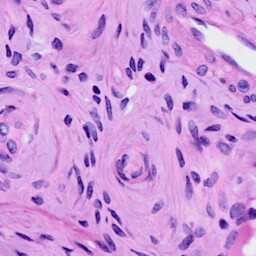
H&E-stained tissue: Cervix